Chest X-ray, AP view. Patient: 58 years old, sex F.
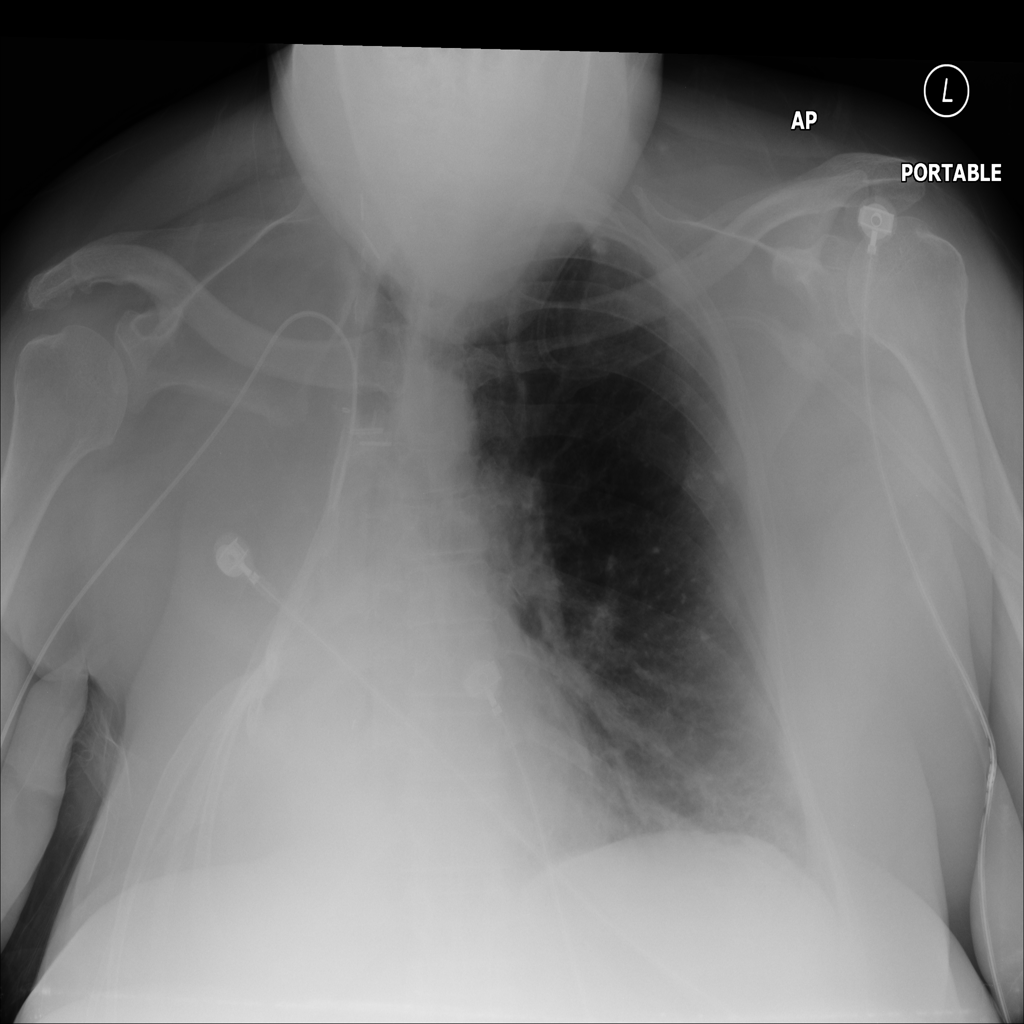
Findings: No Finding